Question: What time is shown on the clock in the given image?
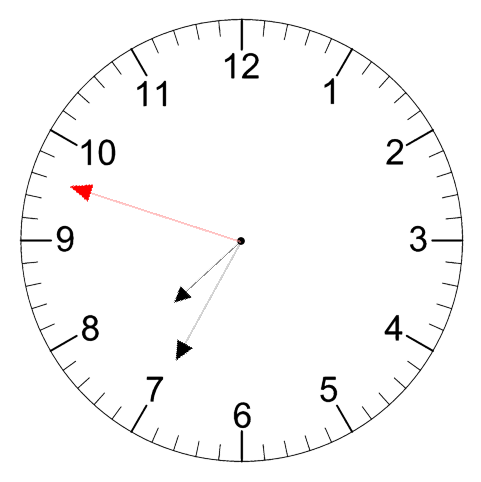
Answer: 07:34:48